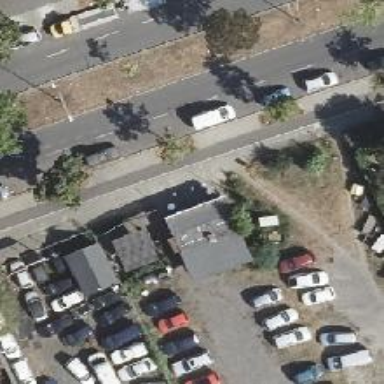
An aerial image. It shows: Fast food establishment.